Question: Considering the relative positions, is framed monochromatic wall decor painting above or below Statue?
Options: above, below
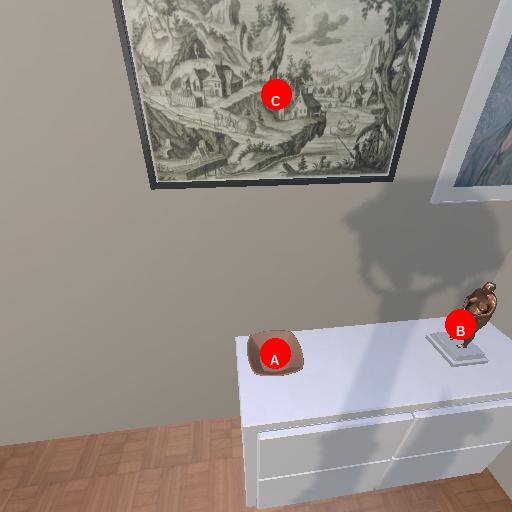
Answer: above